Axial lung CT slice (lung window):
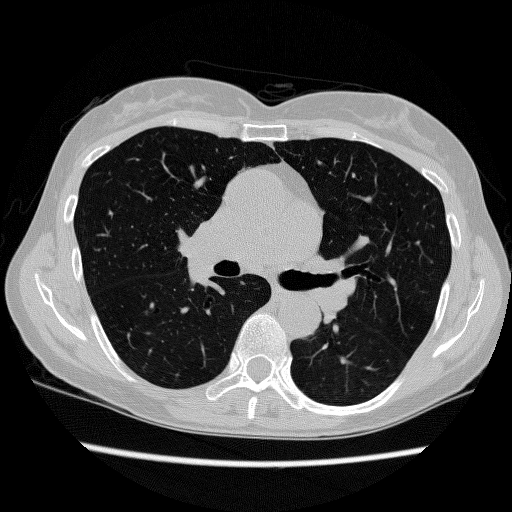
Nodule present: no